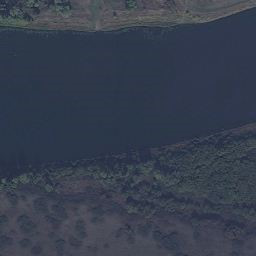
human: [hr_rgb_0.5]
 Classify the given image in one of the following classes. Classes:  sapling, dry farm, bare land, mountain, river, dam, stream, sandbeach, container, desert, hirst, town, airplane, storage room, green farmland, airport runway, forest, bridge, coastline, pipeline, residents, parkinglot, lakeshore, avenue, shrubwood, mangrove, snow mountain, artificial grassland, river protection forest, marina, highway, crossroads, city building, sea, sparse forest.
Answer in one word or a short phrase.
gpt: river